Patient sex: M
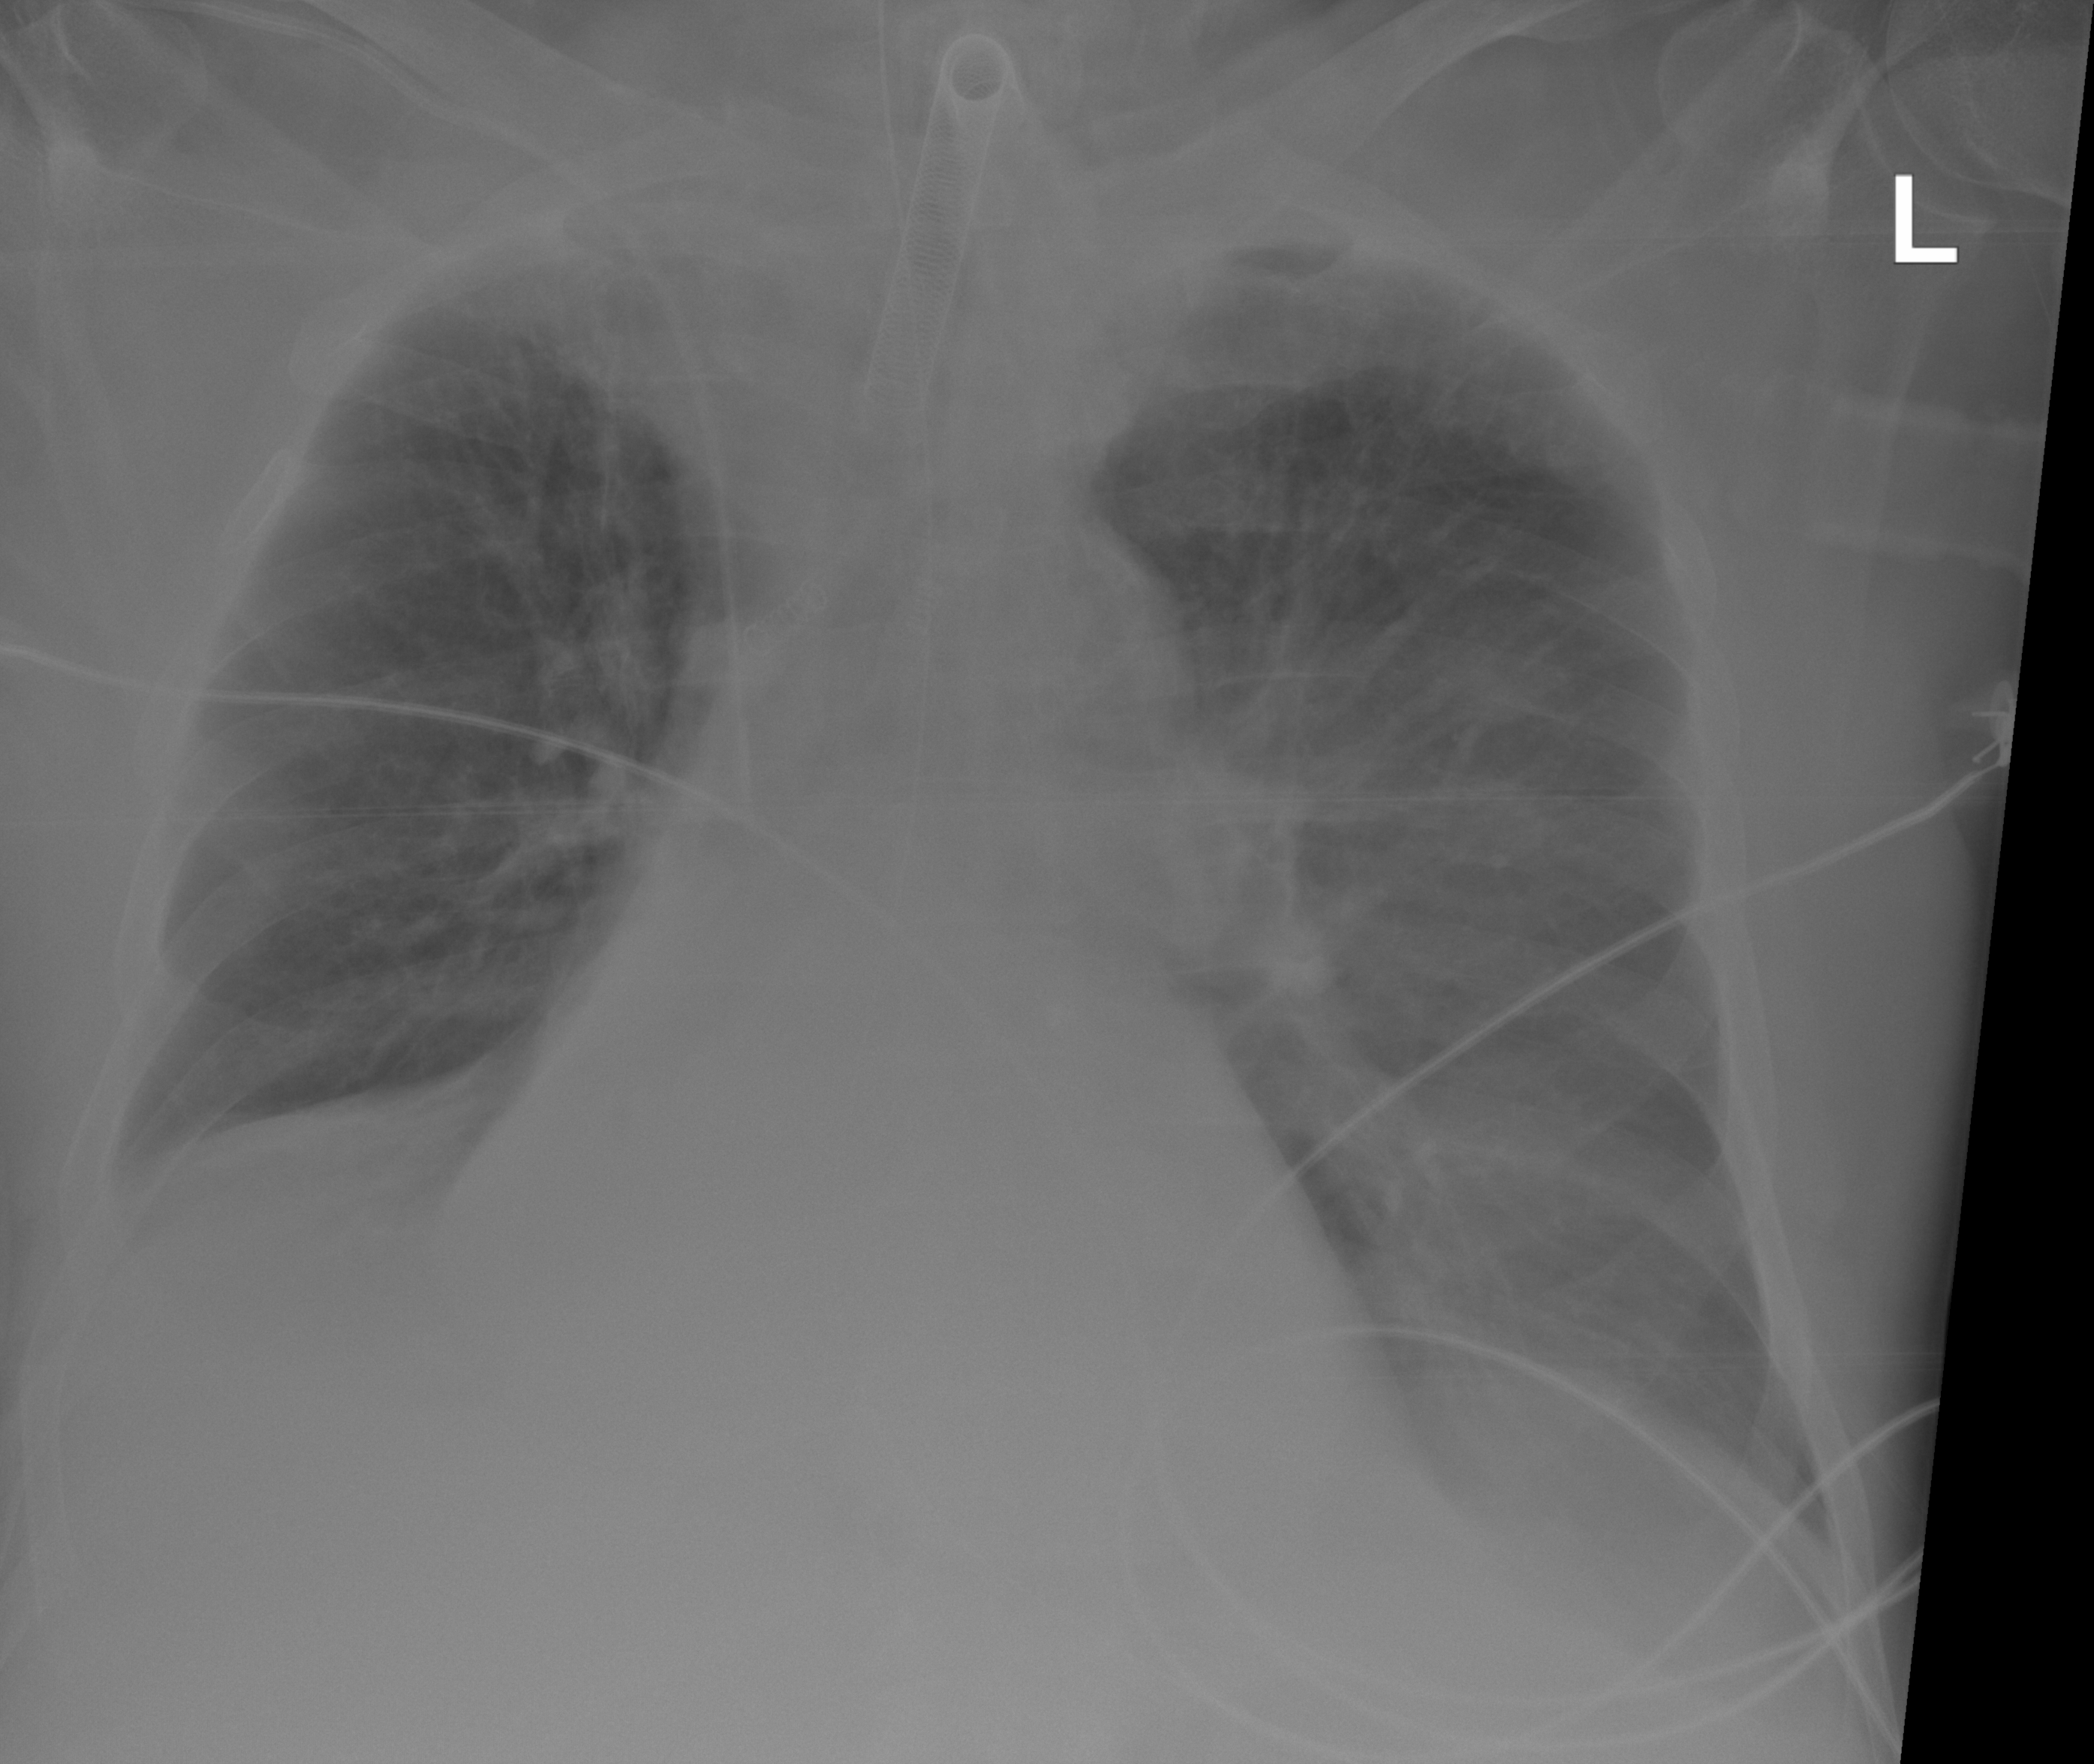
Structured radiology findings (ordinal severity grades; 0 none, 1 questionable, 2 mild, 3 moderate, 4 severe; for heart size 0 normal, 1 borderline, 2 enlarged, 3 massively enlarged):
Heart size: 2
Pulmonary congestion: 0
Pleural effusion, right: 0
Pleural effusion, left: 2
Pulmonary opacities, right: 1
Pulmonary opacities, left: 2
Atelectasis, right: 1
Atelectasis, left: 2